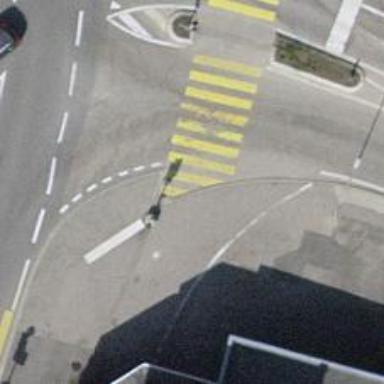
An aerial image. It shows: Kerb barrier.